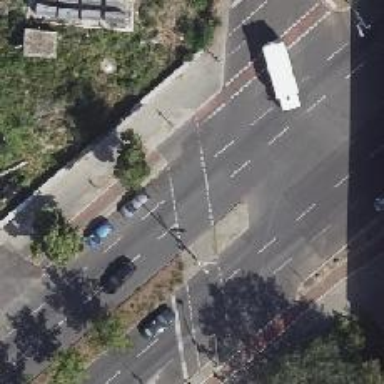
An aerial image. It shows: Footway crossing equipped with traffic signals and central island.